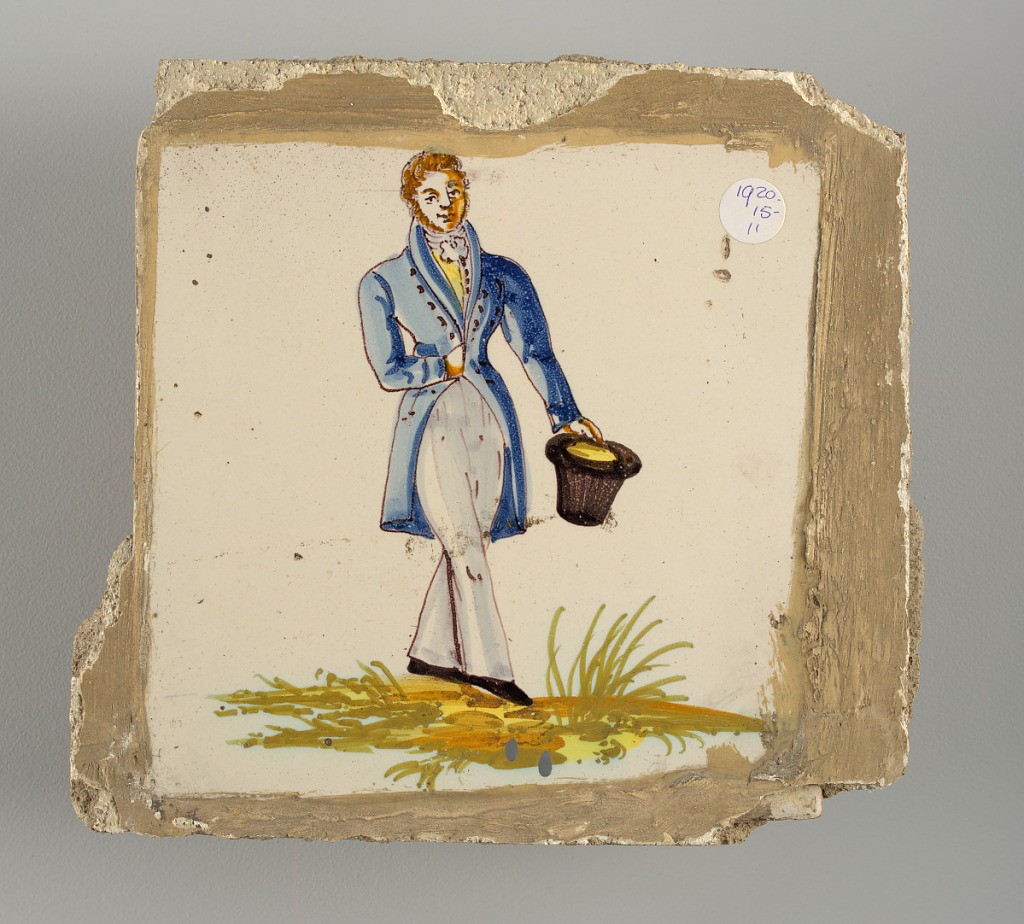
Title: Tile
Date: late 18th–early 19th century
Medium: Earthenware, glazed and high fire decorated
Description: Man in long white trousers and short blue coat walking toward right and holding a black top hat in his left.